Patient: sex M, age 31
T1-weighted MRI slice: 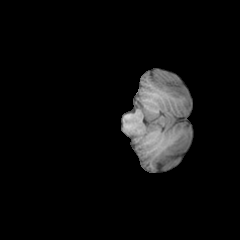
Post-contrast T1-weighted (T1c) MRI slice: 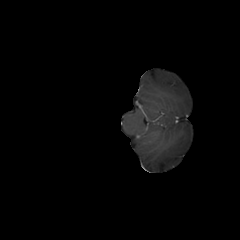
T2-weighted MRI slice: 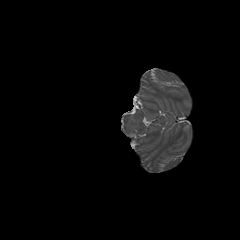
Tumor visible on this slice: no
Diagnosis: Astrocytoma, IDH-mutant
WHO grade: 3